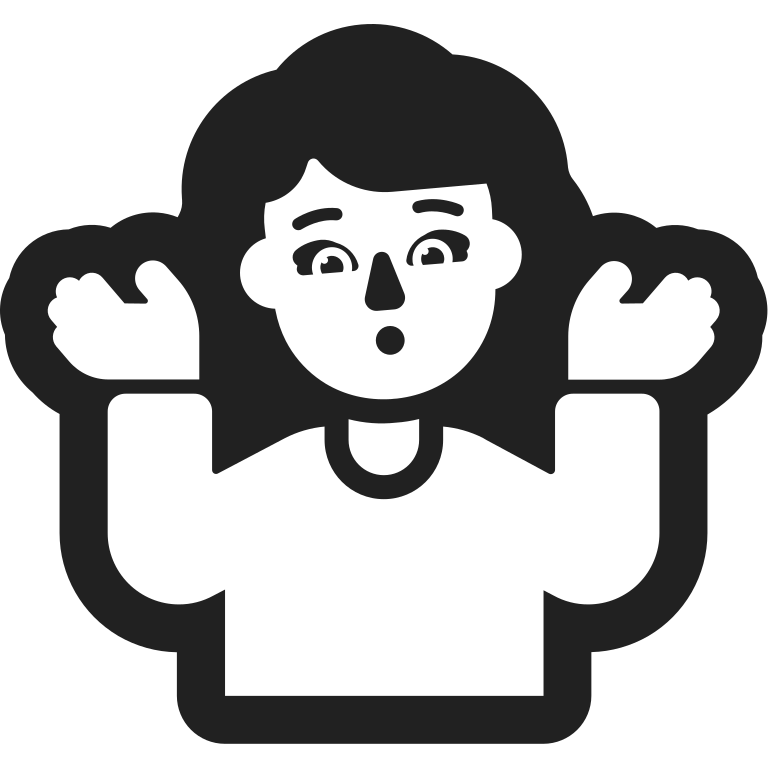
woman shrugging high contrast default